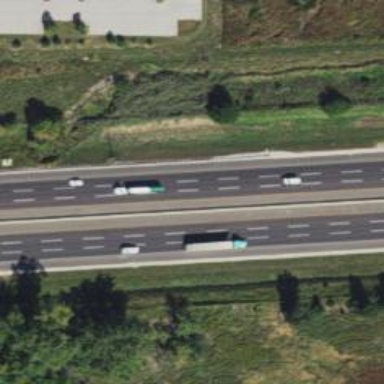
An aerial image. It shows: Asphalt motorway.